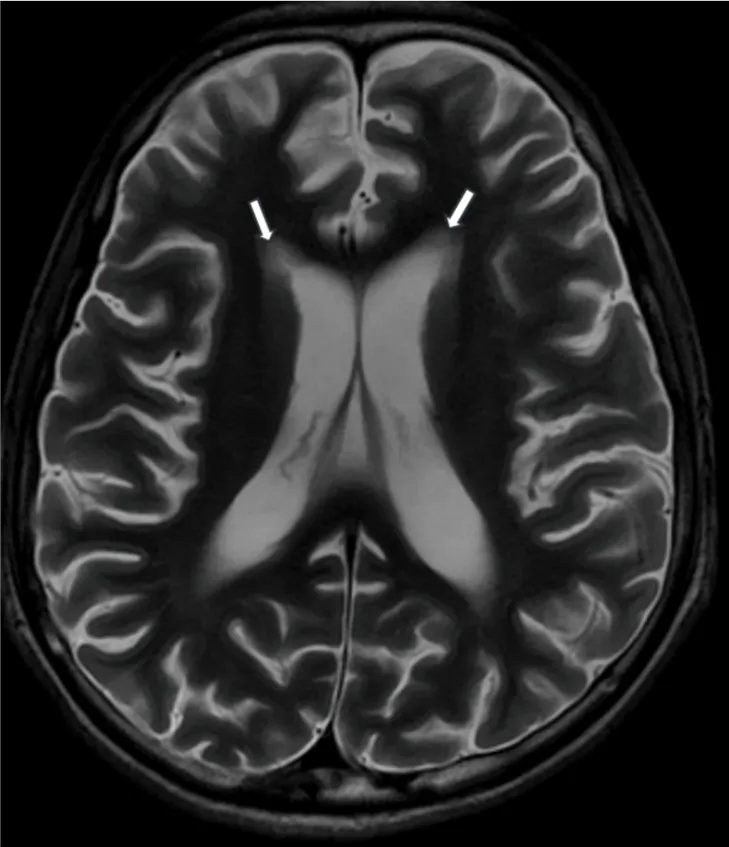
T2-weighted MRI brain (axial section) reveals diffuse periventricular white matter hyperintensities (white arrow). MRI: magnetic resonance imaging.
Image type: radiology (mri)